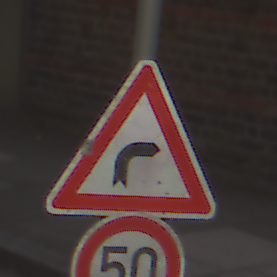
Verkehrszeichen: KurveRechts
Zusatzzeichen unten: Geschwindigkeit50
Umgebung: Outdoor, Urban
Tageszeit: MorningAfternoon
Wetter: Overcast
Licht: Natural
Jahreszeit: NotSpecified
Kontrast: LowContrast